Question: Here is a screenshot of my current GUI:

I do not know which LayoutManager to use for my main frame's content pane. In the picture, you can see that the main window is logically divided into a left and a right section - the left section has the search components and the right section is the output.
From what I have read, it looks like either a BorderLayout or GridBagLayout would work, but then I read further about this MigLayout and that seems like it would work also. I am also confused about what LayoutManagers to use internally on each side. Basically I'm just confused now with information overload, and don't know what to use, so I thought I would ask professional programmers what they would use in this case.
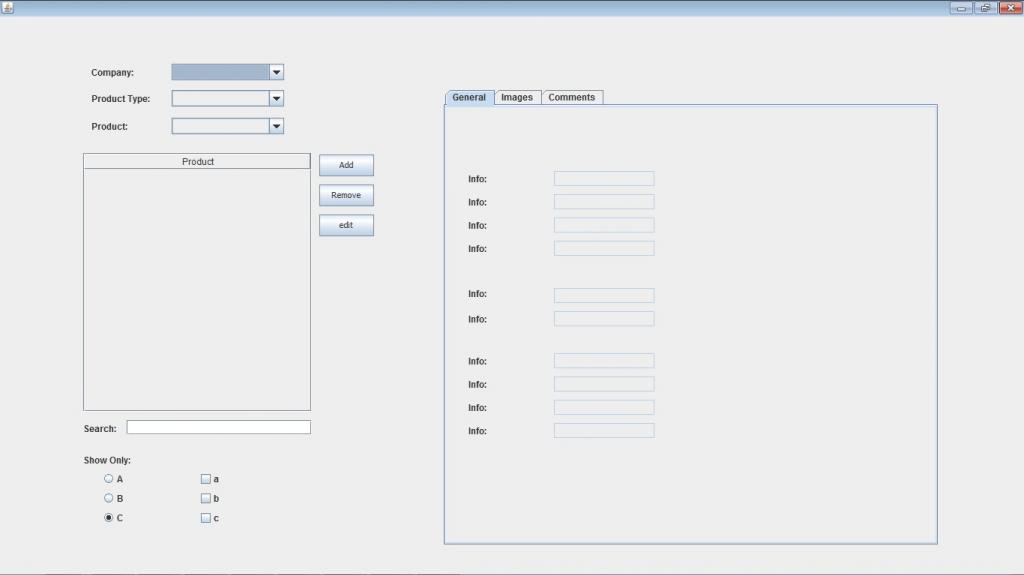
Answer: > Which Layout Manager should I use for my main frame's content pane?
That's the easy question. You should use a 'FlowLayout' or a 'BorderLayout', because most Swing GUI's should have one main 'JPanel'.
## Complex GUI
Your real question is a bit harder. You have a complex GUI layout, which will require more than one 'JPanel' and more than one layout manager.
The following comments are my first impression. I reserve the right to make changes based on testing the actual coding of the GUI.
## Right Side
The right side of the GUI requires a 'JTabbedPane'. I can only see one of the 'JPanel's in the 'JTabbedPane'. The layout manager for that 'JPanel' is a 'GridBagLayout'.
## Left Side
The left side of the GUI requires 4 'JPanel's inside of a 'JPanel'. The layout manager for the left side 'JPanel' is a 'BoxLayout', Y axis.
The top 'JPanel' of the 4 'JPanel's on the left side uses a 'GridBagLayout'.
The upper middle 'JPanel' is made up of two 'JPanel's. The first 'JPanel' uses a 'BoxLayout', Y axis, to hold a 'JLabel' and a 'JList'. The second 'JPanel' uses a 'GridBagLayout' to hold 3 buttons. The 'GridBagLayout' is necessary to get the button spacing.
The lower middle 'JPanel' uses a 'FlowLayout' to hold a 'JLabel' and 'JTextField'.
The bottom 'JPanel' holds 2 button groups. The first group has a title, while the second group doesn't The layout manager for the 'JPanel' is a 'BoxLayout', X axis.
## Conclusion
If you understood all of this, great. Build your GUI one 'JPanel'per Java class, testing to make sure that the Swing components lay out the way you expect. Maximize and manually change the size of the 'JFrame' window to see if the GUI changes in the way you expect.
I would guess that it would take me 32 to 40 hours of work to put this GUI together. If you were to use a window builder, it would probably take 400 to 600 hours of work to put this GUI together.
Don't use a window builder. It will only complicate connecting the Swing components.
If you didn't understand my comments, I don't know that you made it down to the bottom of my answer to read this. :-)
Study the <URL>. Don't skip over anything. Go through the entire tutorial, more than once if necessary, so that you may understand Swing. Learning takes time.